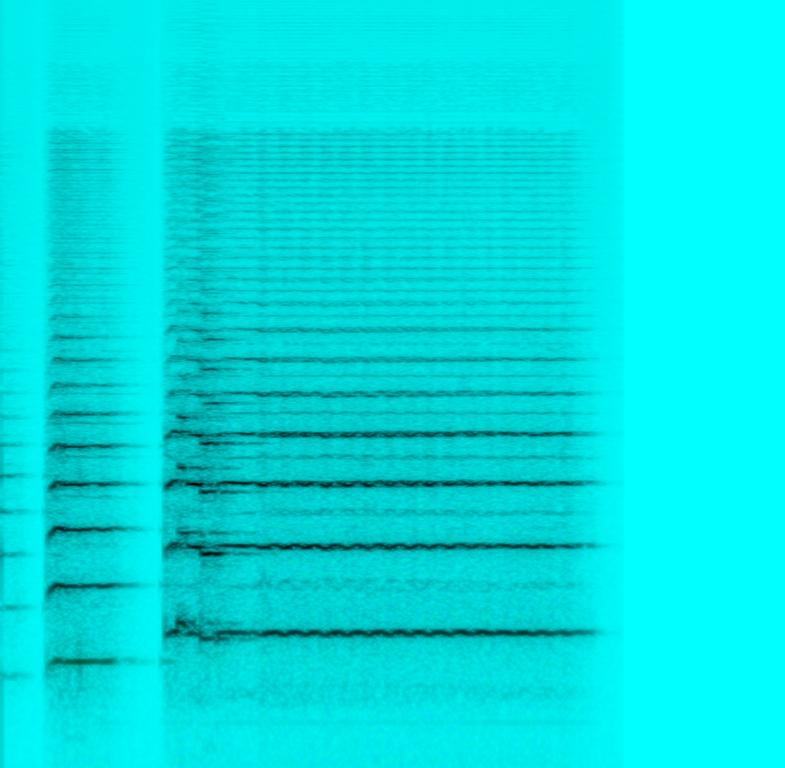
The low quality recording features a passionate trumpet melody. The recording is noisy and in mono.